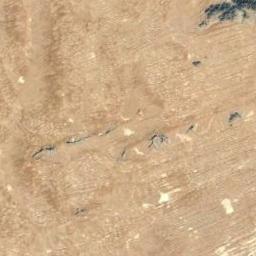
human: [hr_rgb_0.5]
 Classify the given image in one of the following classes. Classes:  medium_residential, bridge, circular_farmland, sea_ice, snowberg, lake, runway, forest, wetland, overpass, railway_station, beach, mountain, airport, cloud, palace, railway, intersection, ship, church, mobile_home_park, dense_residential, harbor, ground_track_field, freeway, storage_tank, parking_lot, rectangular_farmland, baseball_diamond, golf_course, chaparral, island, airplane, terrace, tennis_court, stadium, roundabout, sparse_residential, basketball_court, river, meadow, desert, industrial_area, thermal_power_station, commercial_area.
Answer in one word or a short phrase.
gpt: desert